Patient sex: F
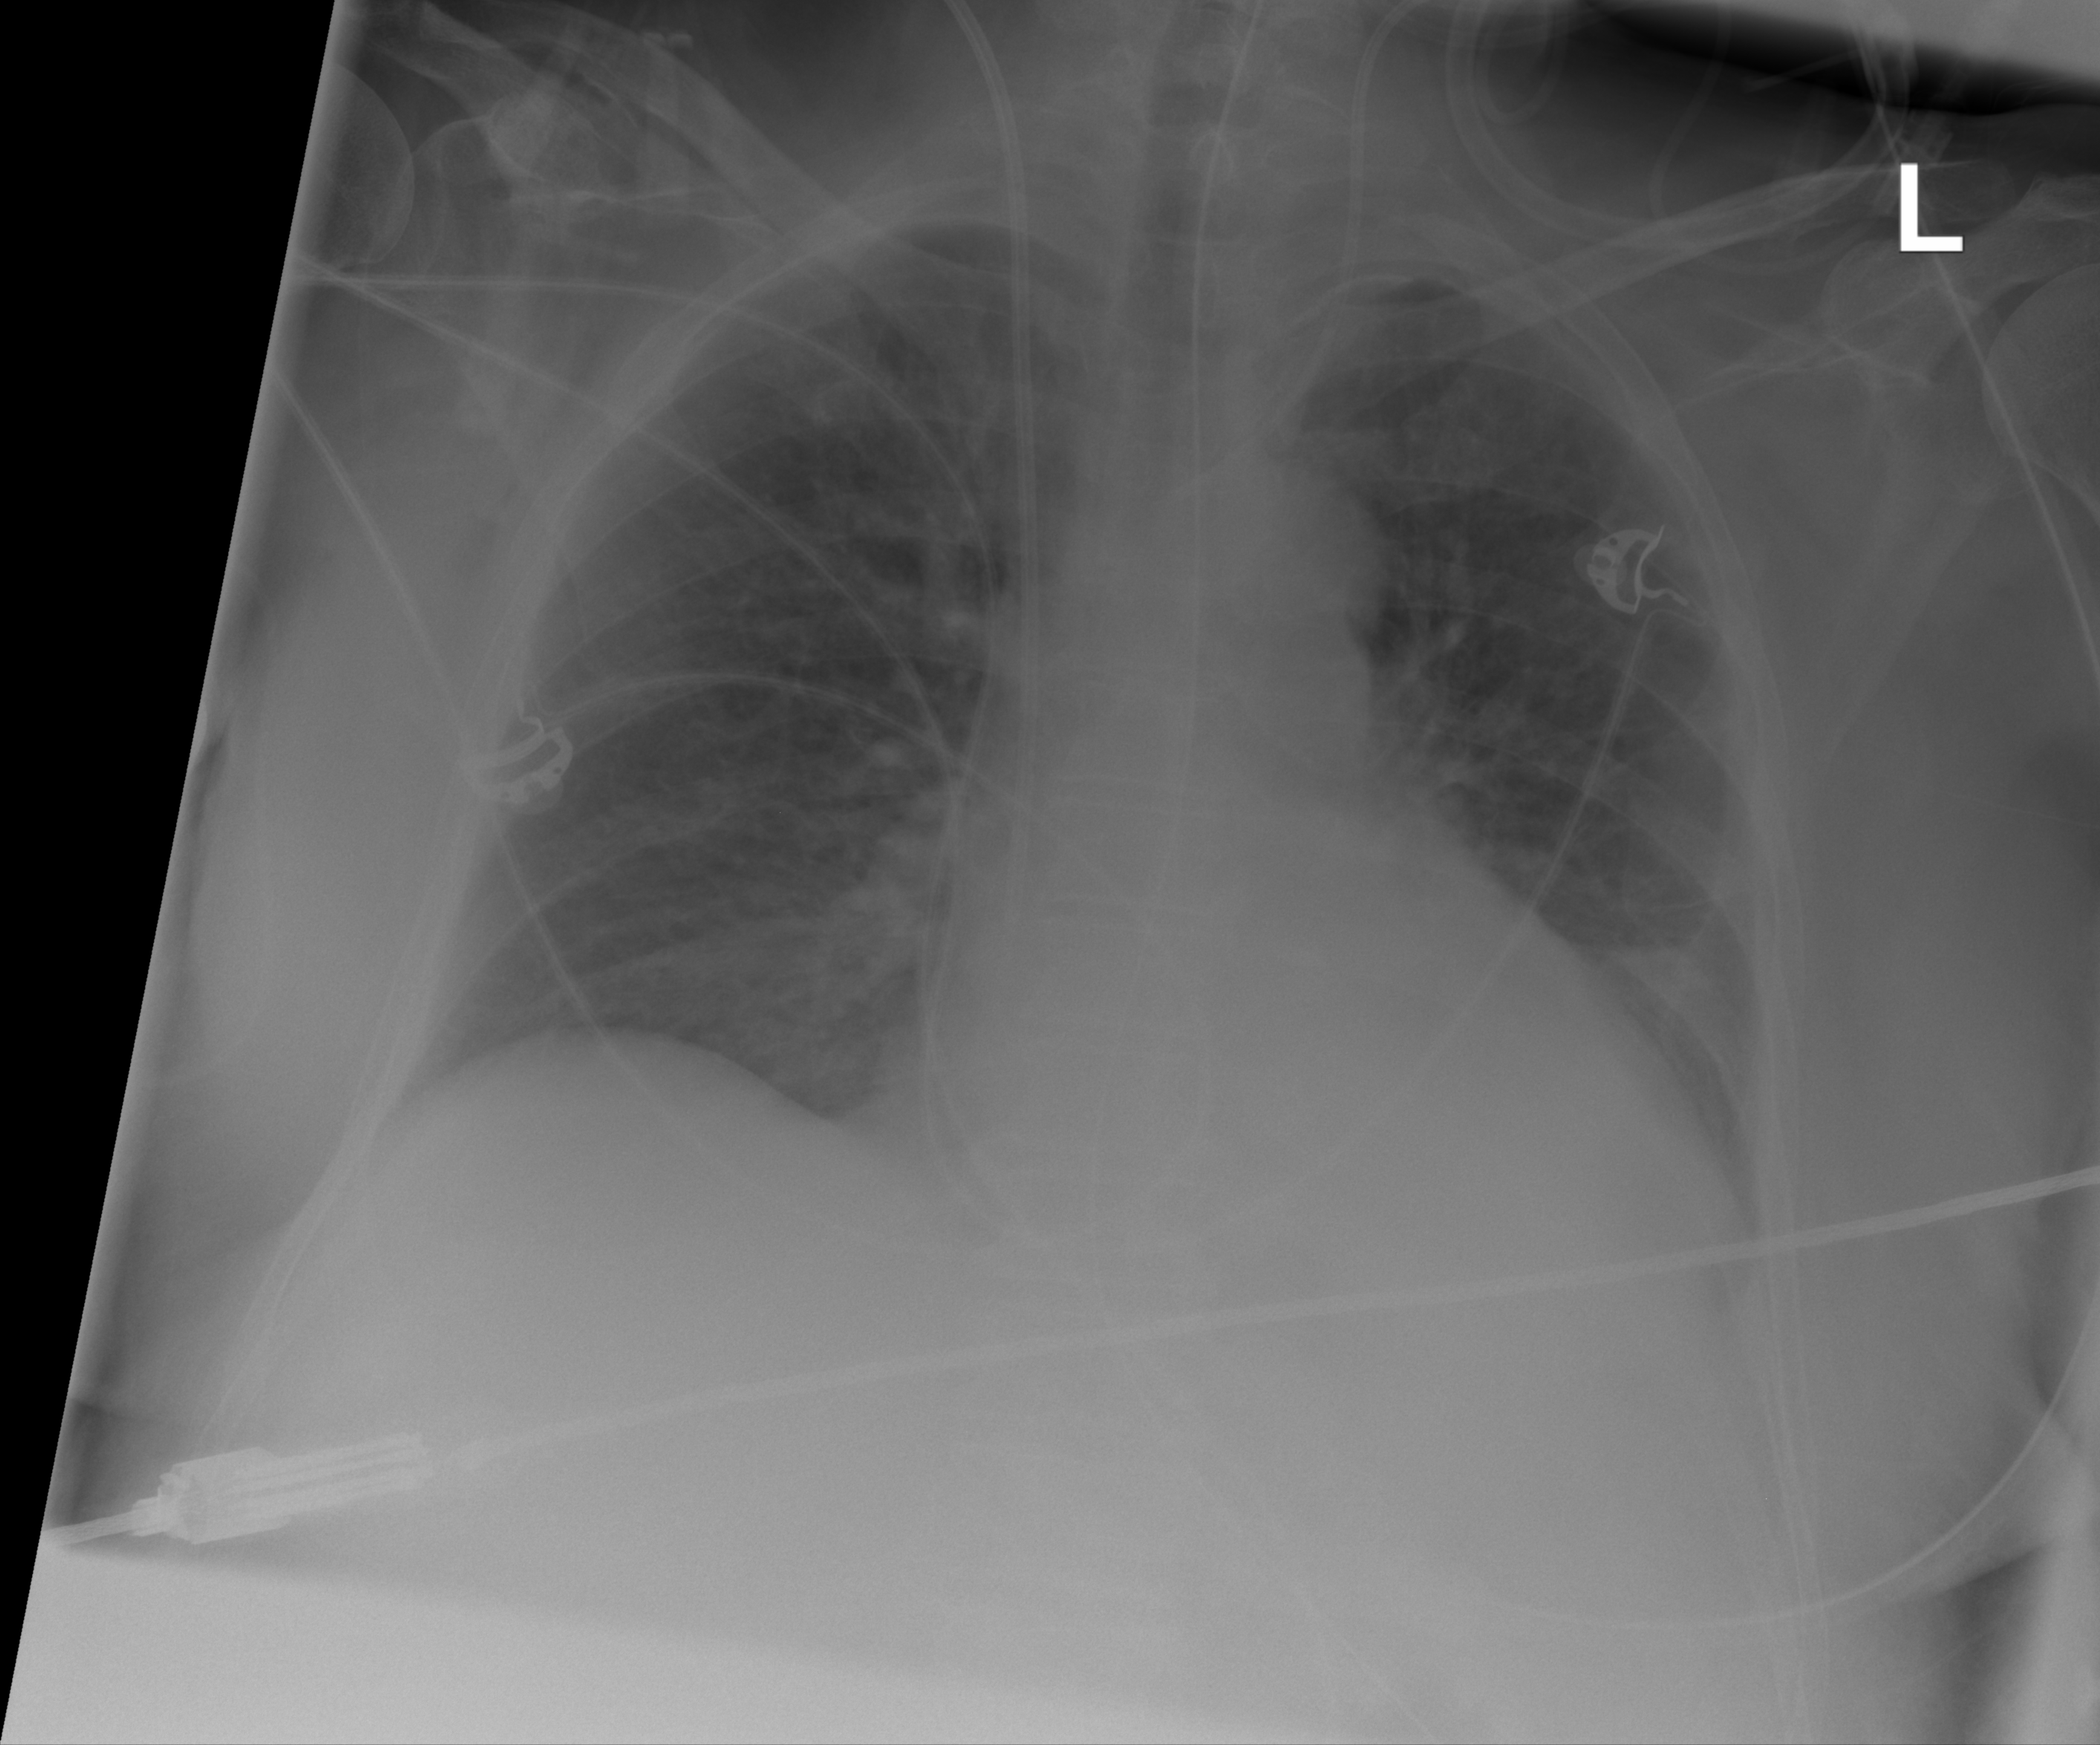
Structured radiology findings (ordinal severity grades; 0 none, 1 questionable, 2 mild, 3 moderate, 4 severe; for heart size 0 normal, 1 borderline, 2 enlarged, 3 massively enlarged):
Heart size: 2
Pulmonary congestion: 2
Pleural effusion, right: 0
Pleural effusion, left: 1
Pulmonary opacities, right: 0
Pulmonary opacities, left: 0
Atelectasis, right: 0
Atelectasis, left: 2